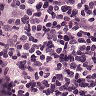
Metastatic tissue present: no